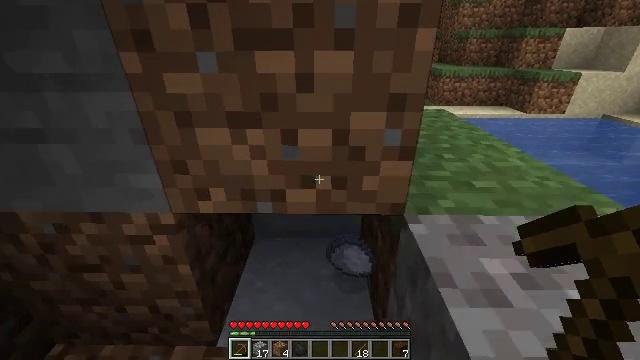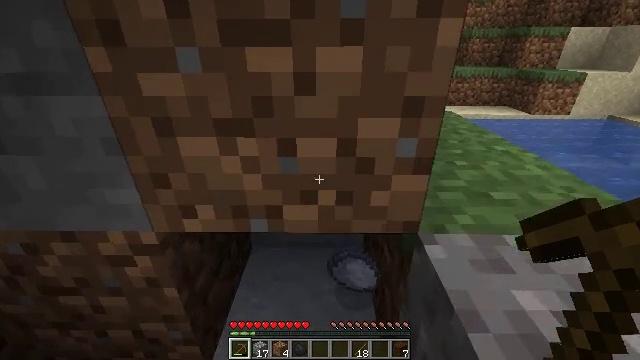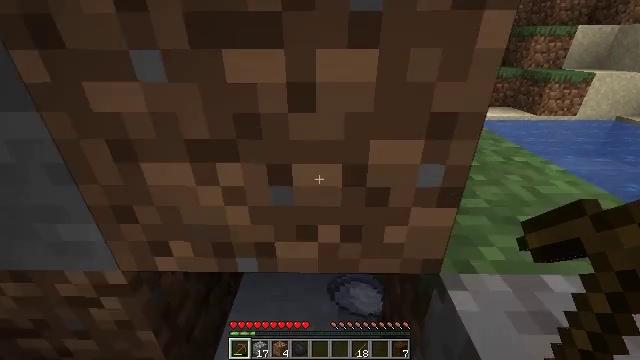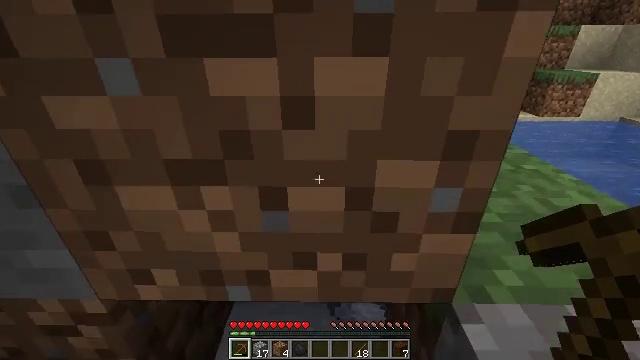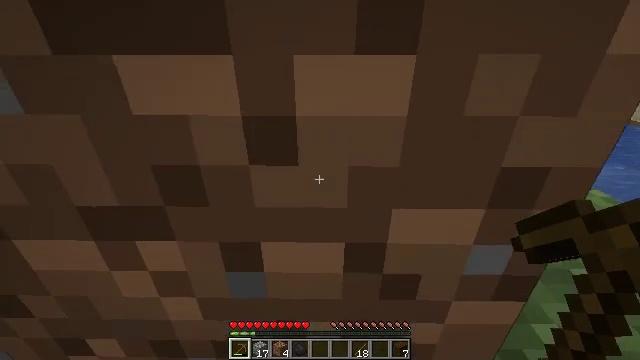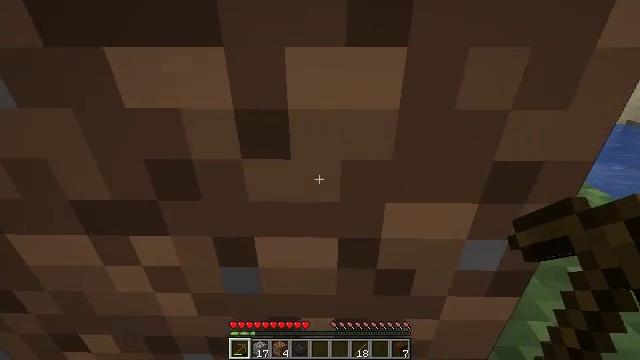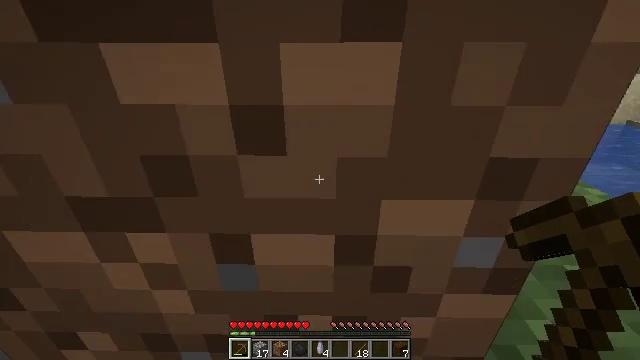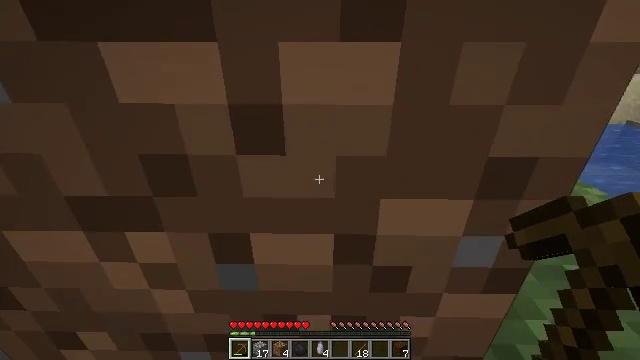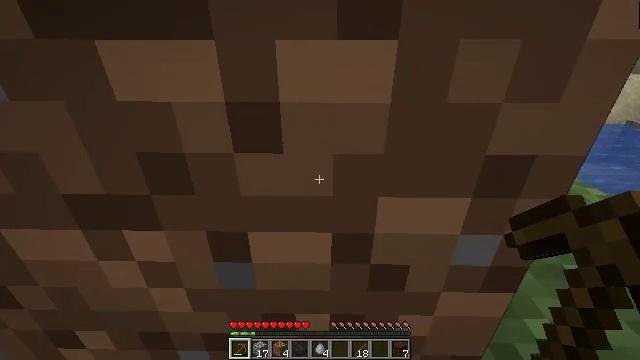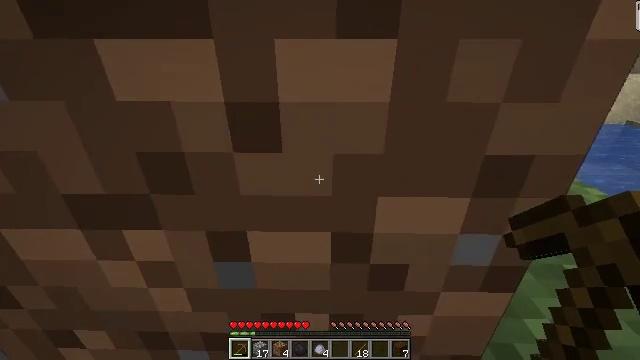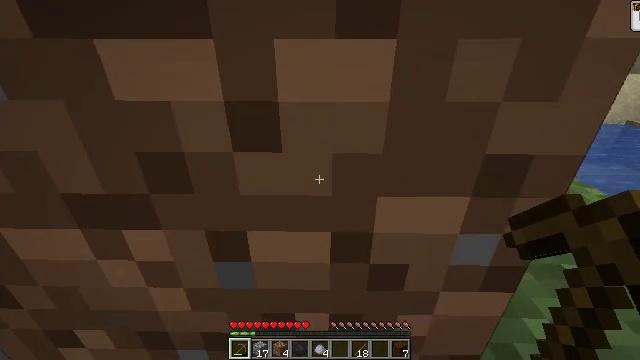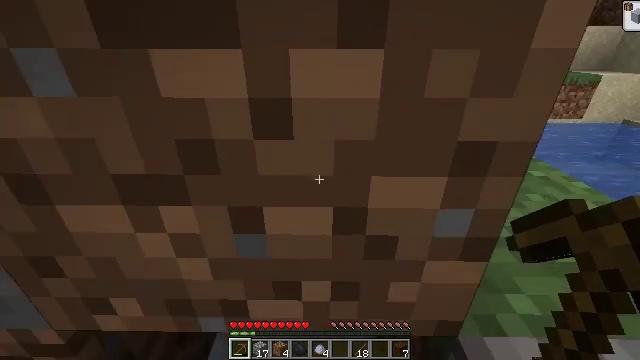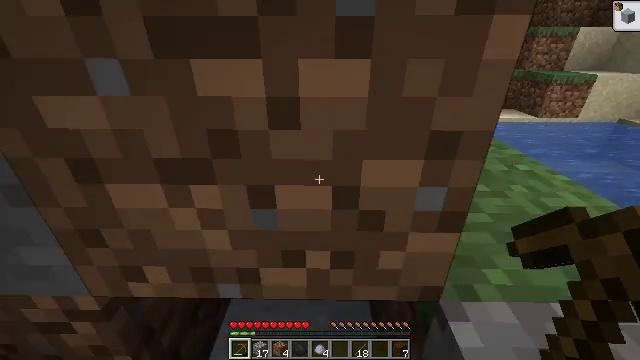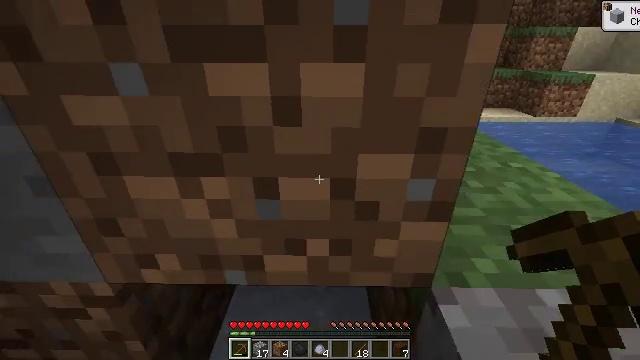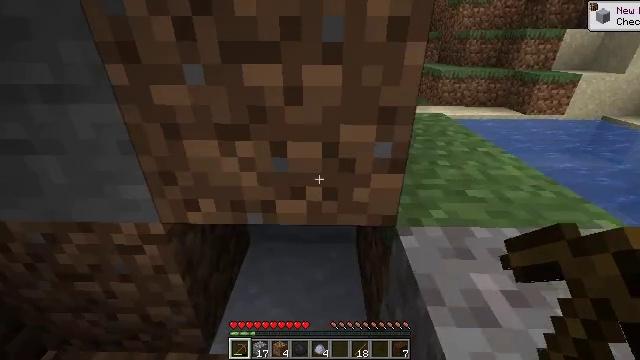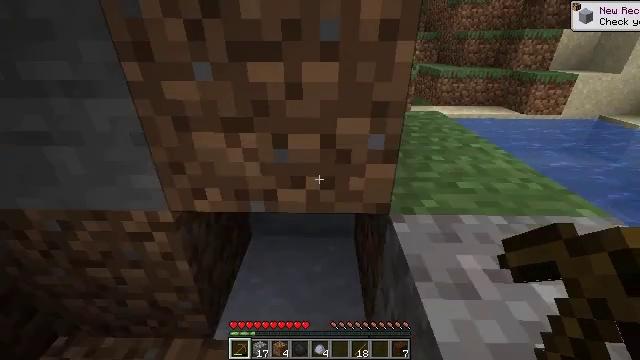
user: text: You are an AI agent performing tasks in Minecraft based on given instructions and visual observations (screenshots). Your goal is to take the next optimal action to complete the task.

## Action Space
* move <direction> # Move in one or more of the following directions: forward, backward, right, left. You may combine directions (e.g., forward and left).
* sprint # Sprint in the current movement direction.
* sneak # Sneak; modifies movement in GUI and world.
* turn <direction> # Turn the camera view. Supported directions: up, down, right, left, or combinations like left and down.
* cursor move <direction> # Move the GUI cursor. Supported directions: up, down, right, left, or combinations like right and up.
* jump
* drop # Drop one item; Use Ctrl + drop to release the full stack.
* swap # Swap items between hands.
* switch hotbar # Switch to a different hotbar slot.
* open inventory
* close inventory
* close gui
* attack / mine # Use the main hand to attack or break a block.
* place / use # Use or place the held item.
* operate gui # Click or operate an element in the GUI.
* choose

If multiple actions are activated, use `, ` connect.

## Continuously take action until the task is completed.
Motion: motion action
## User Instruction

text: Collect clay by holding down the left mouse button.
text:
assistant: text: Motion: move forward
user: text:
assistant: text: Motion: move forward
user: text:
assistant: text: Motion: move forward
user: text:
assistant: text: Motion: move forward
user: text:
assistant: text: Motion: move forward
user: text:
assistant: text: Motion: no_op
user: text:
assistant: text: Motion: no_op
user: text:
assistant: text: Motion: no_op
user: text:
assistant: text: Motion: no_op
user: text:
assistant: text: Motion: no_op
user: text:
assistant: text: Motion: move back
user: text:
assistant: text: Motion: move back
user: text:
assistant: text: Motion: move back
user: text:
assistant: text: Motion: move back
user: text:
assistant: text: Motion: move back
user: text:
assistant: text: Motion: no_op
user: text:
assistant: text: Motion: no_op
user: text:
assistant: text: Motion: no_op
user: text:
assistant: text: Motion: no_op
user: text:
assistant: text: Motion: no_op
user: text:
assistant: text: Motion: no_op
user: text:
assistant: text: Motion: no_op
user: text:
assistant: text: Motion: no_op
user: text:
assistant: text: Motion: open inventory
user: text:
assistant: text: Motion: open inventory
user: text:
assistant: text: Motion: open inventory
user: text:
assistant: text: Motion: open inventory
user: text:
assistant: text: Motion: cursor move right
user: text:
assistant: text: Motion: cursor move right and down
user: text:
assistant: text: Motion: cursor move right and down